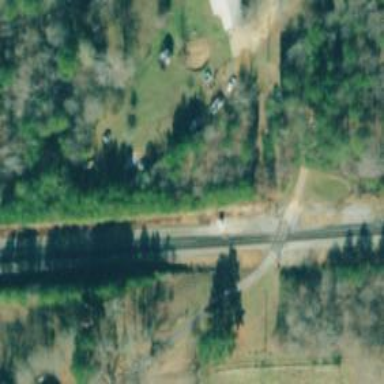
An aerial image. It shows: Railway track.